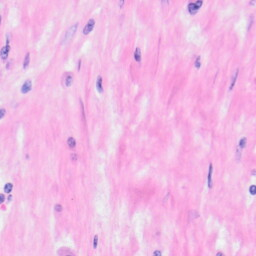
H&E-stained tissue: Kidney